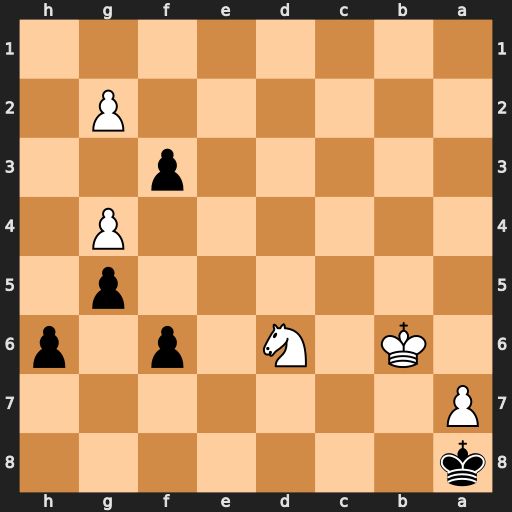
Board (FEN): k7/P7/1K1N1p1p/6p1/6P1/5p2/6P1/8
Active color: b
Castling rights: -
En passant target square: -
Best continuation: fxg2 Nb5 g1=Q+